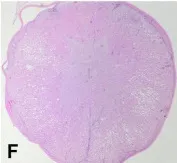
Microscopic images, hematoxylin and eosin. (F) Transversal section of the thoracic spinal cord at the level of T6. Scale bar = 500 mum.
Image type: pathology (h&e)